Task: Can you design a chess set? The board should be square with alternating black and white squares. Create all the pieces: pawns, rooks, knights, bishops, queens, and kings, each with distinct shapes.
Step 2268:
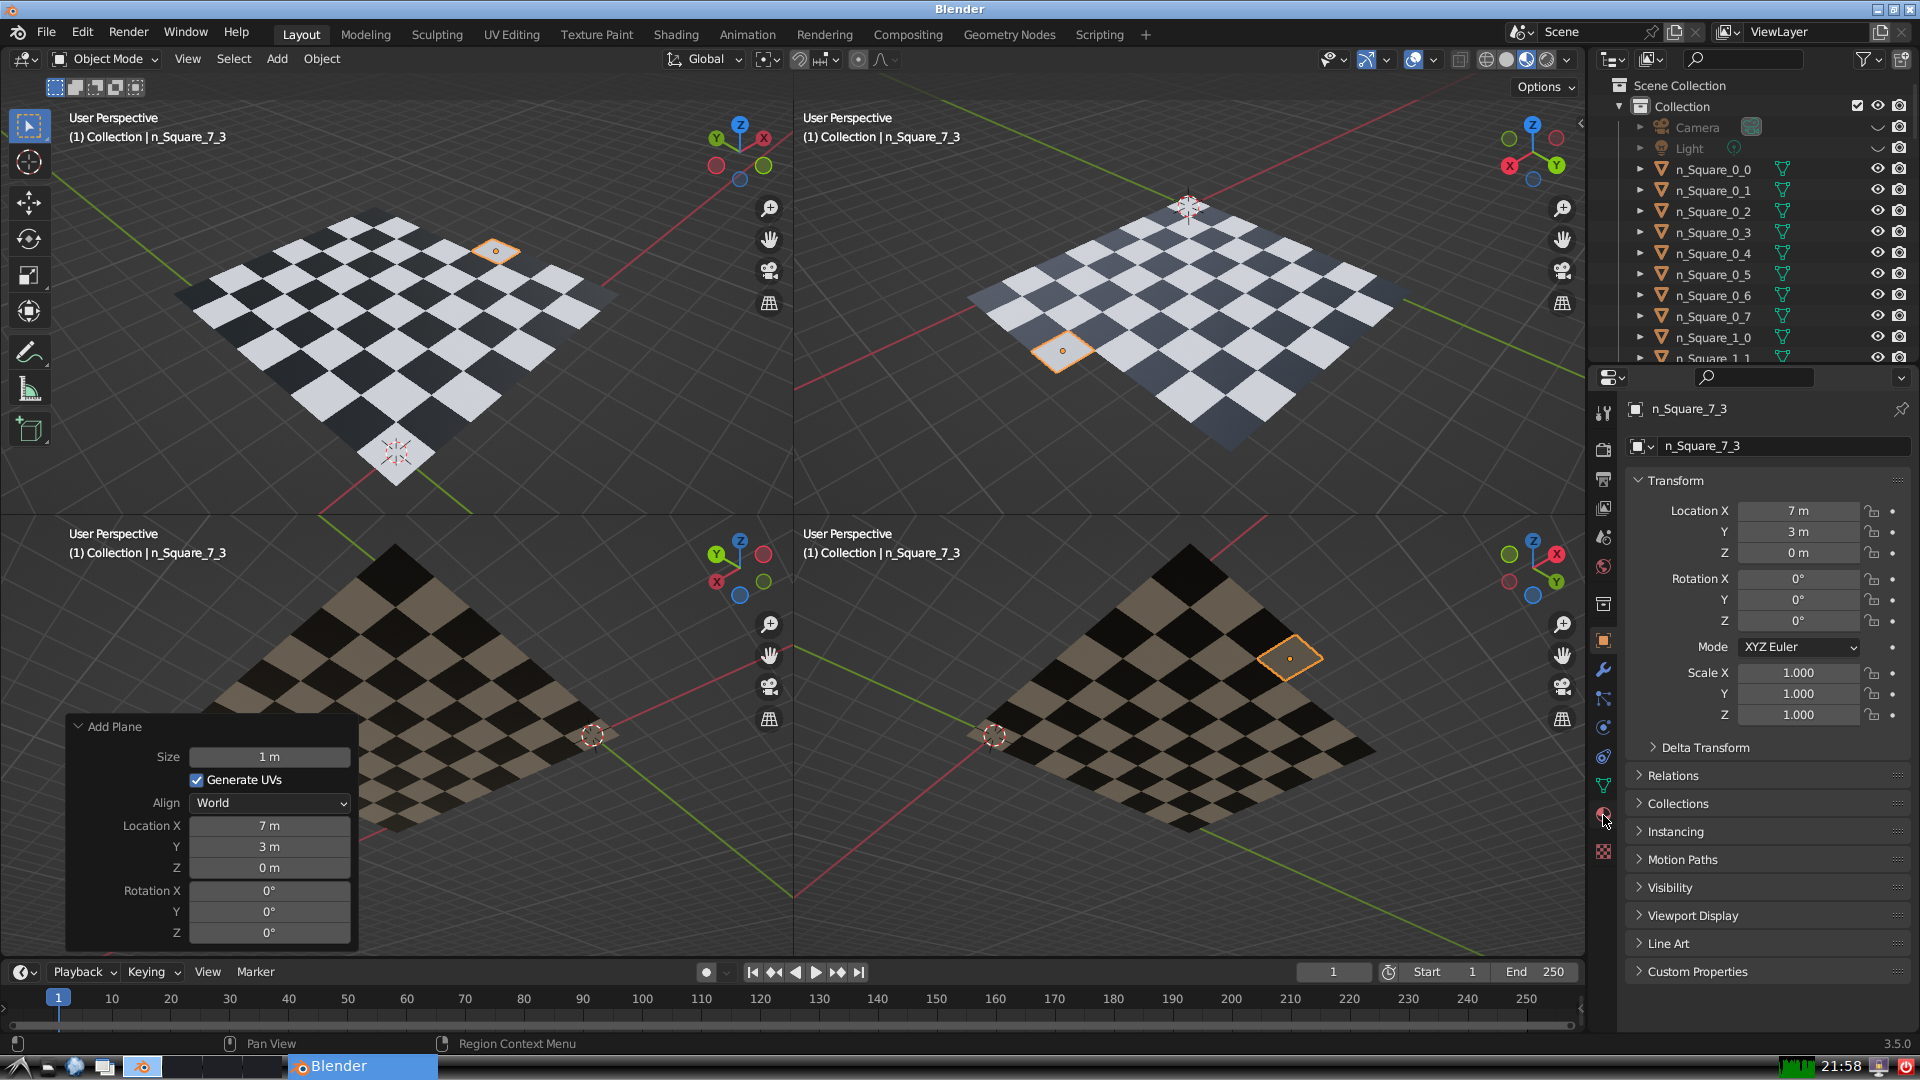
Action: click: no